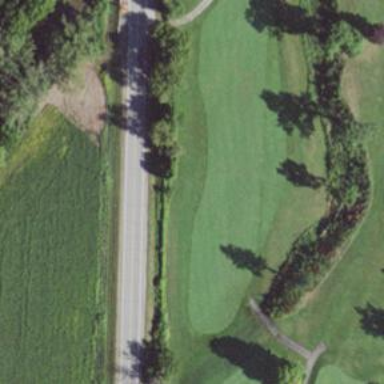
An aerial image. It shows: View of golf hole.